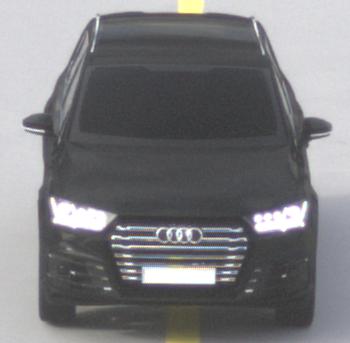
Make: Audi
Model: SQ7
Detailed model: -
Model produced from: 2016
Model produced until: 2018
Doors: 5
Color: black
Road condition: dry road
Daytime: morning or afternoon
Contrast: low contrast